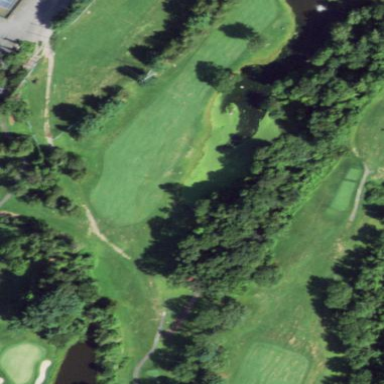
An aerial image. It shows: Golf fairway in the image.